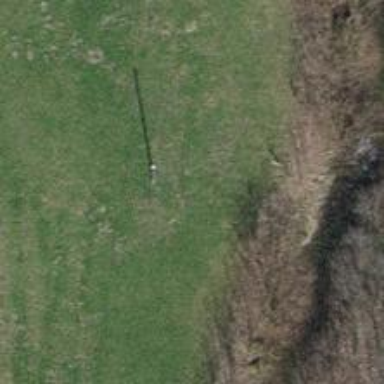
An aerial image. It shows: Power pole.